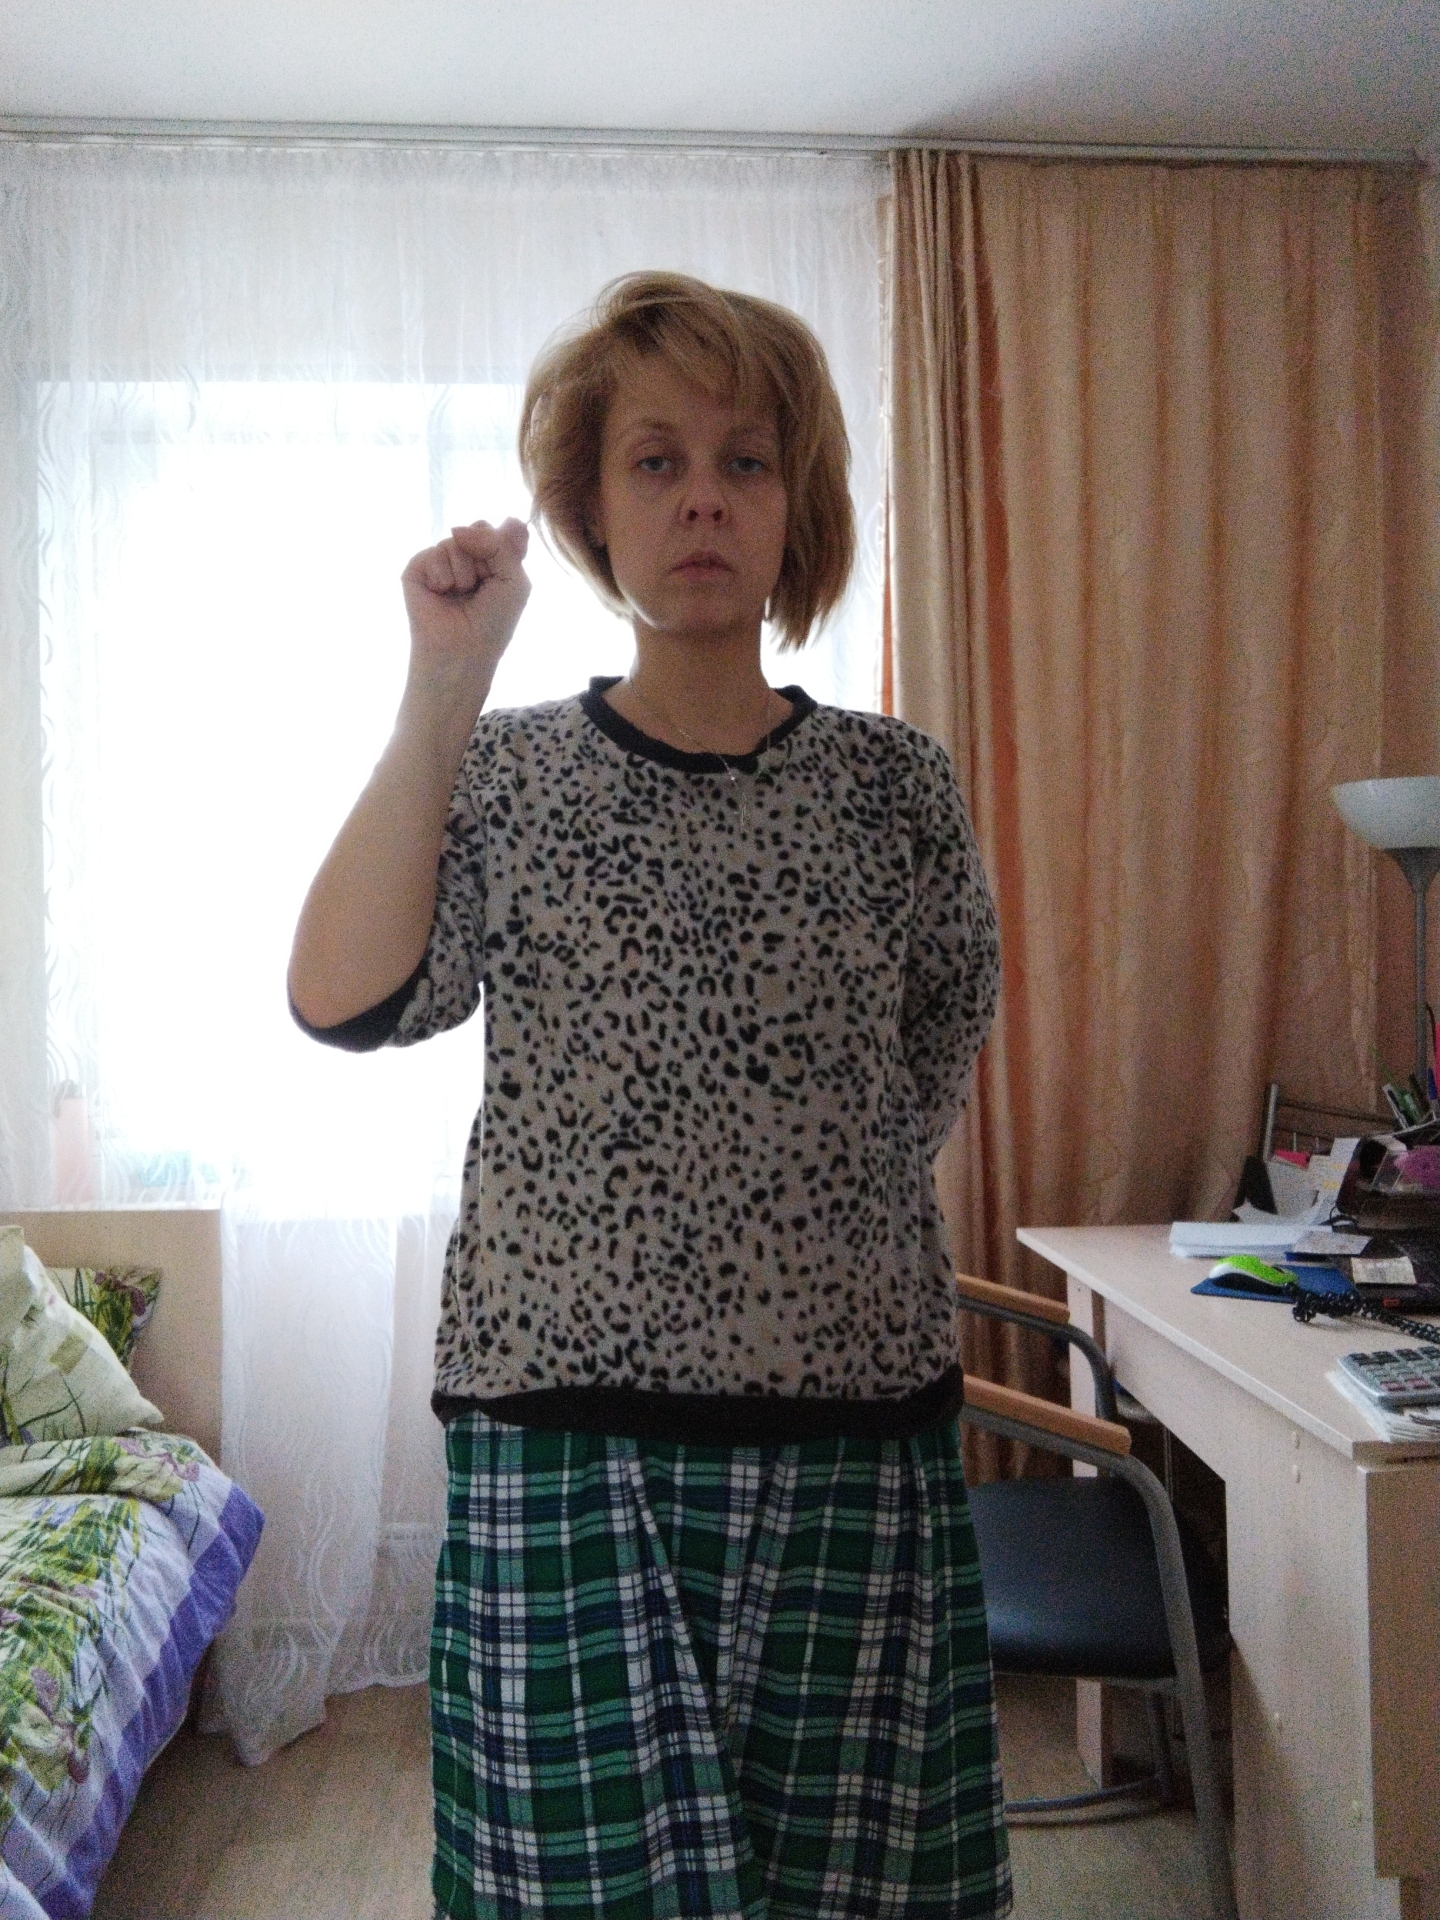
Label: noise